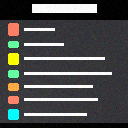
Screen state: on